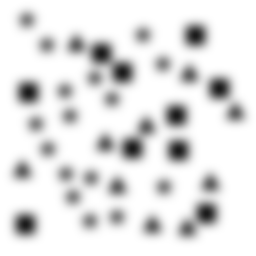
Squares: 10
Triangles: 10
Stars: 16
Total shapes: 36